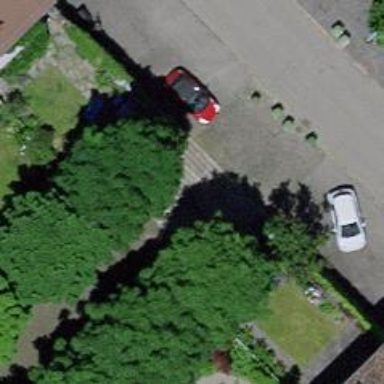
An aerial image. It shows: Stone plate steps along the road.